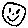
Label: smiley face